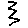
Label: zigzag